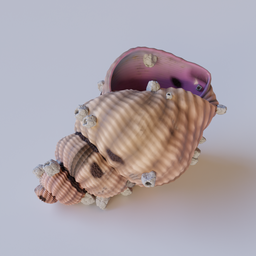
Label: animals